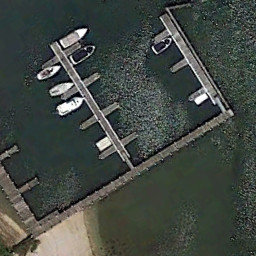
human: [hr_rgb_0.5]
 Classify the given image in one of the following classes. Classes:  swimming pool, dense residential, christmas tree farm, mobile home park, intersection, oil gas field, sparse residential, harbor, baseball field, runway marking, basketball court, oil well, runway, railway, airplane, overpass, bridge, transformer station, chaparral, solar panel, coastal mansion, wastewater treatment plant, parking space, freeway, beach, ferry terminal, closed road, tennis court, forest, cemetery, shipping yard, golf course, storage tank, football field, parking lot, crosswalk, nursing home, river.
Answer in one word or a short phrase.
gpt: ferry terminal